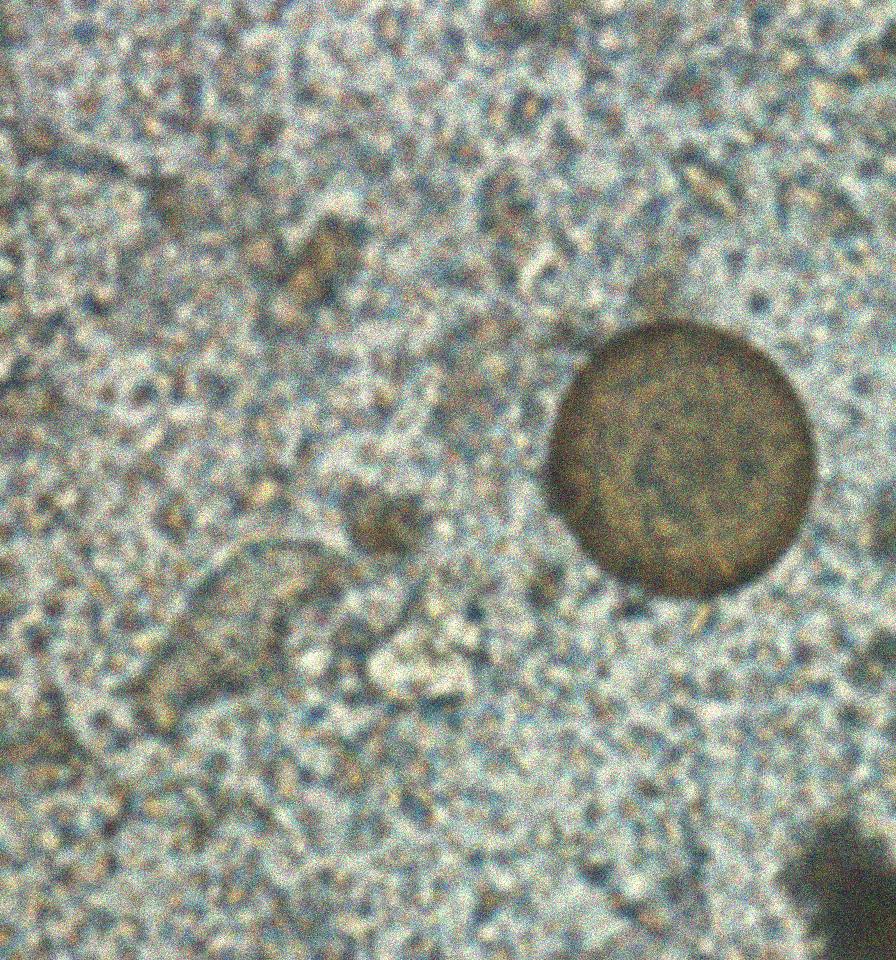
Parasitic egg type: Hymenolepis diminuta